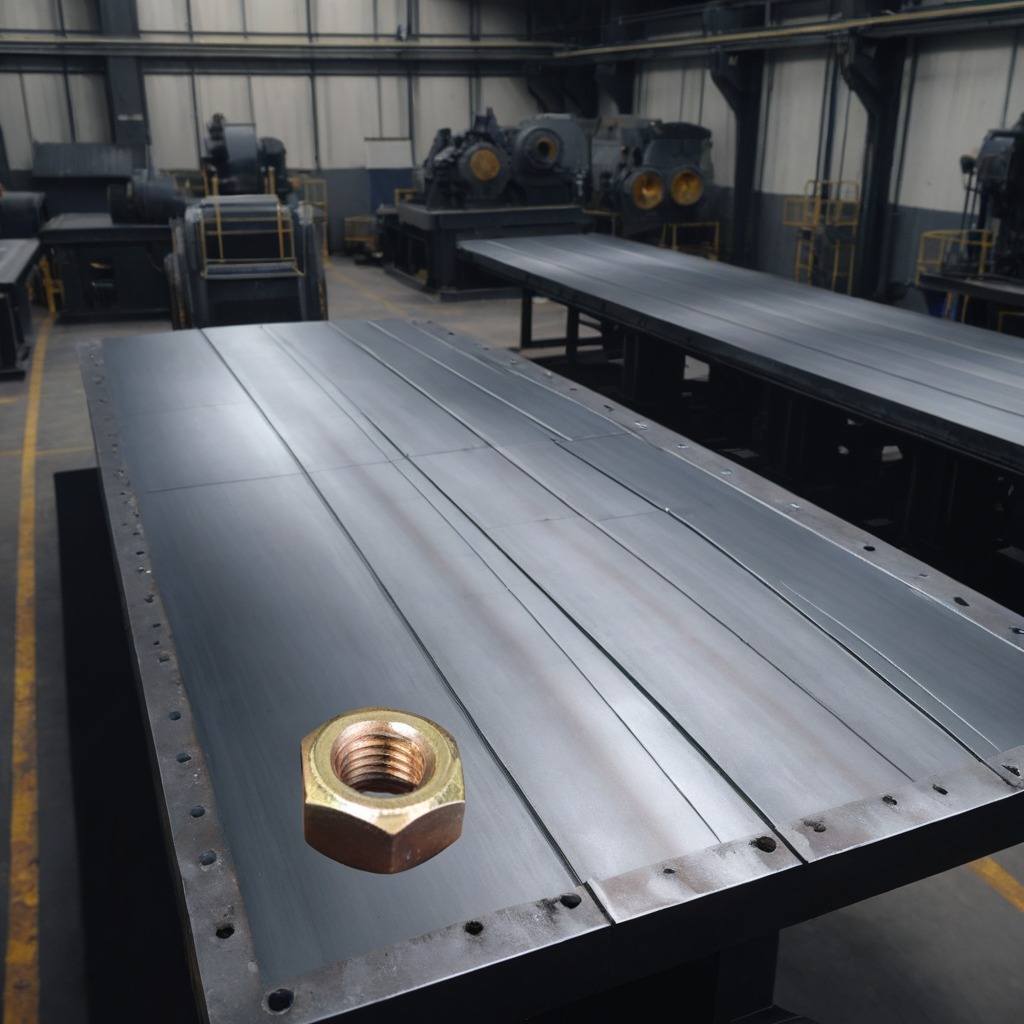
A metal nut is lying on the cold steel table in a mining workshop.